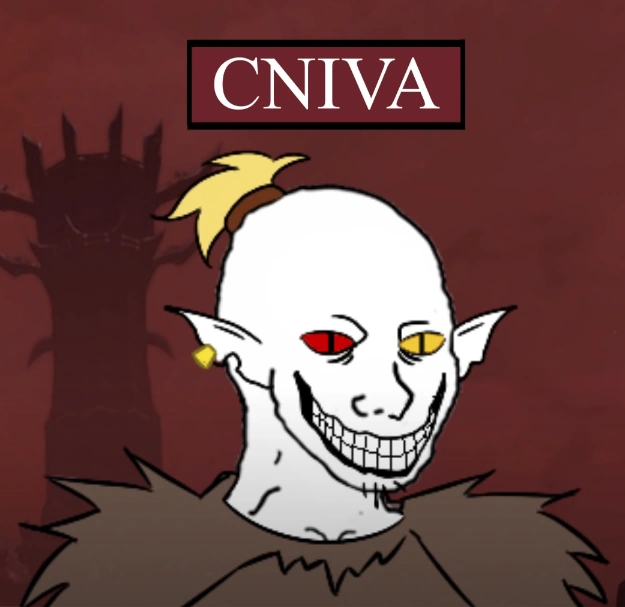
Label: 5_Wojak_with_Background